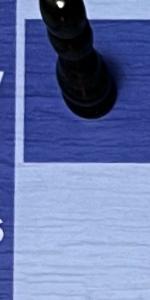
Label: Empty